Interaction volume radius: 5 \u00c5
Interaction volume height: 15 \u00c5
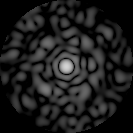
Disorder parameter: 0.8514